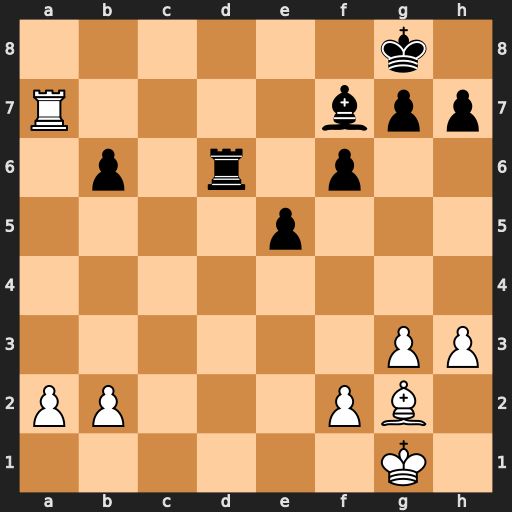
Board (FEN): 6k1/R4bpp/1p1r1p2/4p3/8/6PP/PP3PB1/6K1
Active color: w
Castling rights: -
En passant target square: -
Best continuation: Ra8+ Be8 Rxe8+